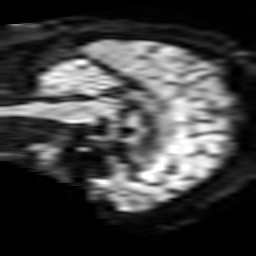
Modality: TRACE
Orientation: sagittal
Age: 61
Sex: female
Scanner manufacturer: philips
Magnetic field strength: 3 T
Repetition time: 4.09 s
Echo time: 0.06073 s